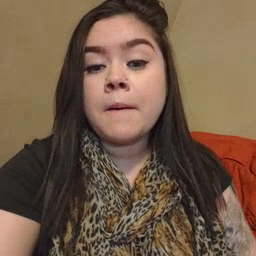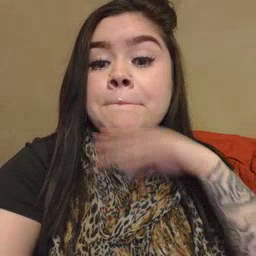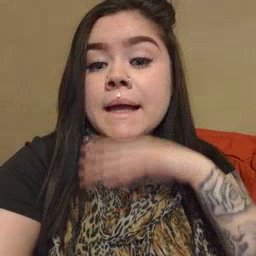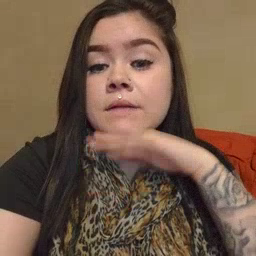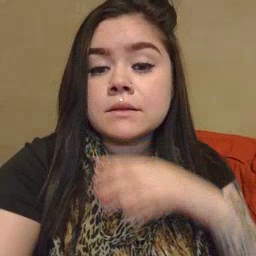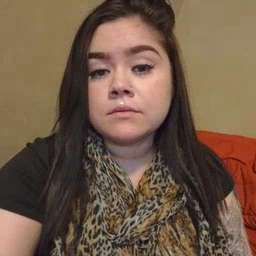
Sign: pig